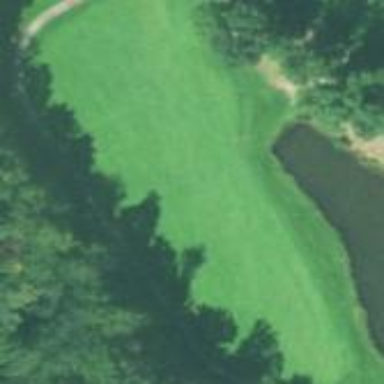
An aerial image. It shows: Scenic golf fairway.